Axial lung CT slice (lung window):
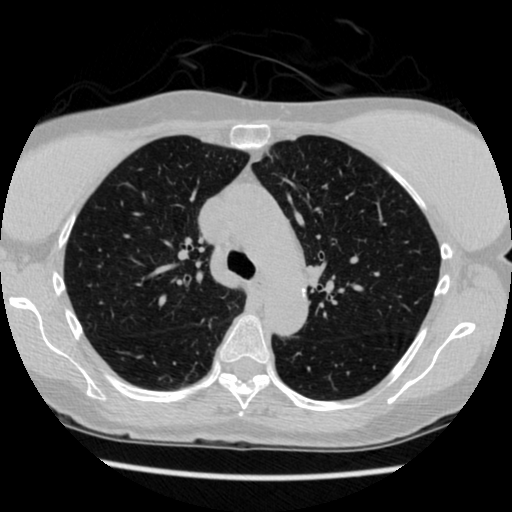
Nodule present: no